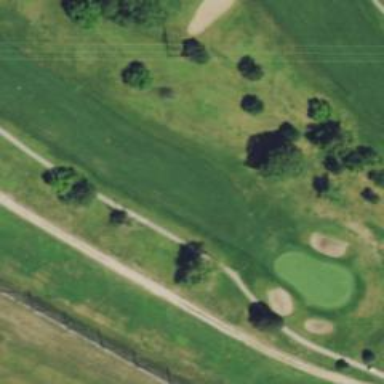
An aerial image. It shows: Pathway for golfing.